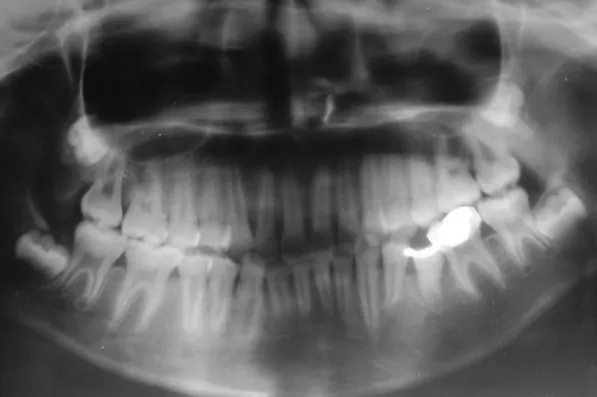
Postsurgery OPG taken after 18 months reveals significant bone formation.
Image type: radiology (x_ray)